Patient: sex F, age 71
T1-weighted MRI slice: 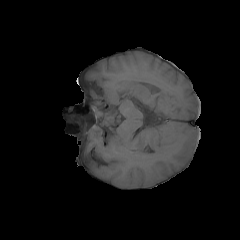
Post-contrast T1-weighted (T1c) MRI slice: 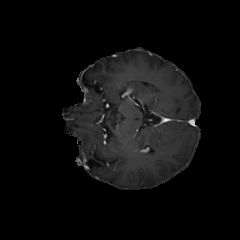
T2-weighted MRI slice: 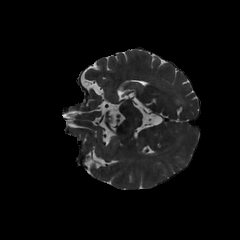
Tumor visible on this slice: no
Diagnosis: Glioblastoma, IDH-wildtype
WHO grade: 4